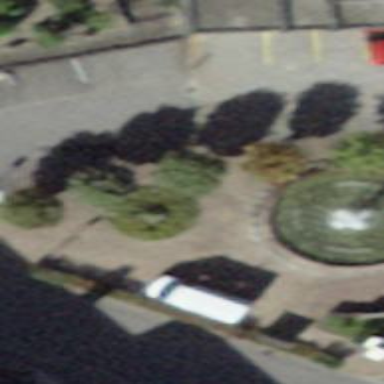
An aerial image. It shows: Fountain.